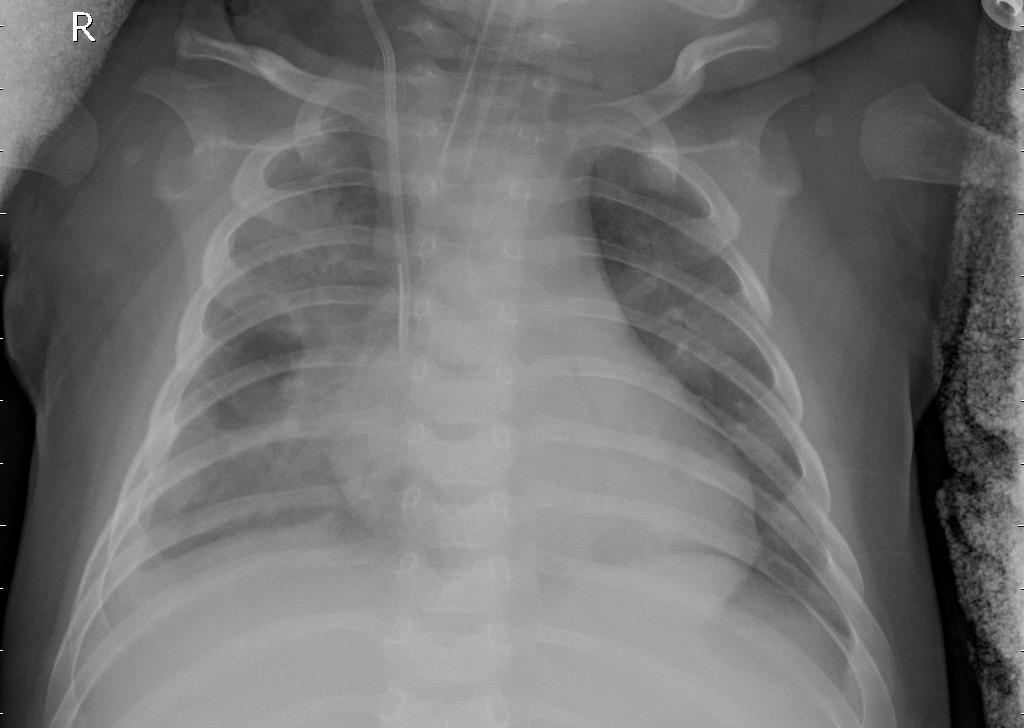
Diagnosis: PNEUMONIA